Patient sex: M
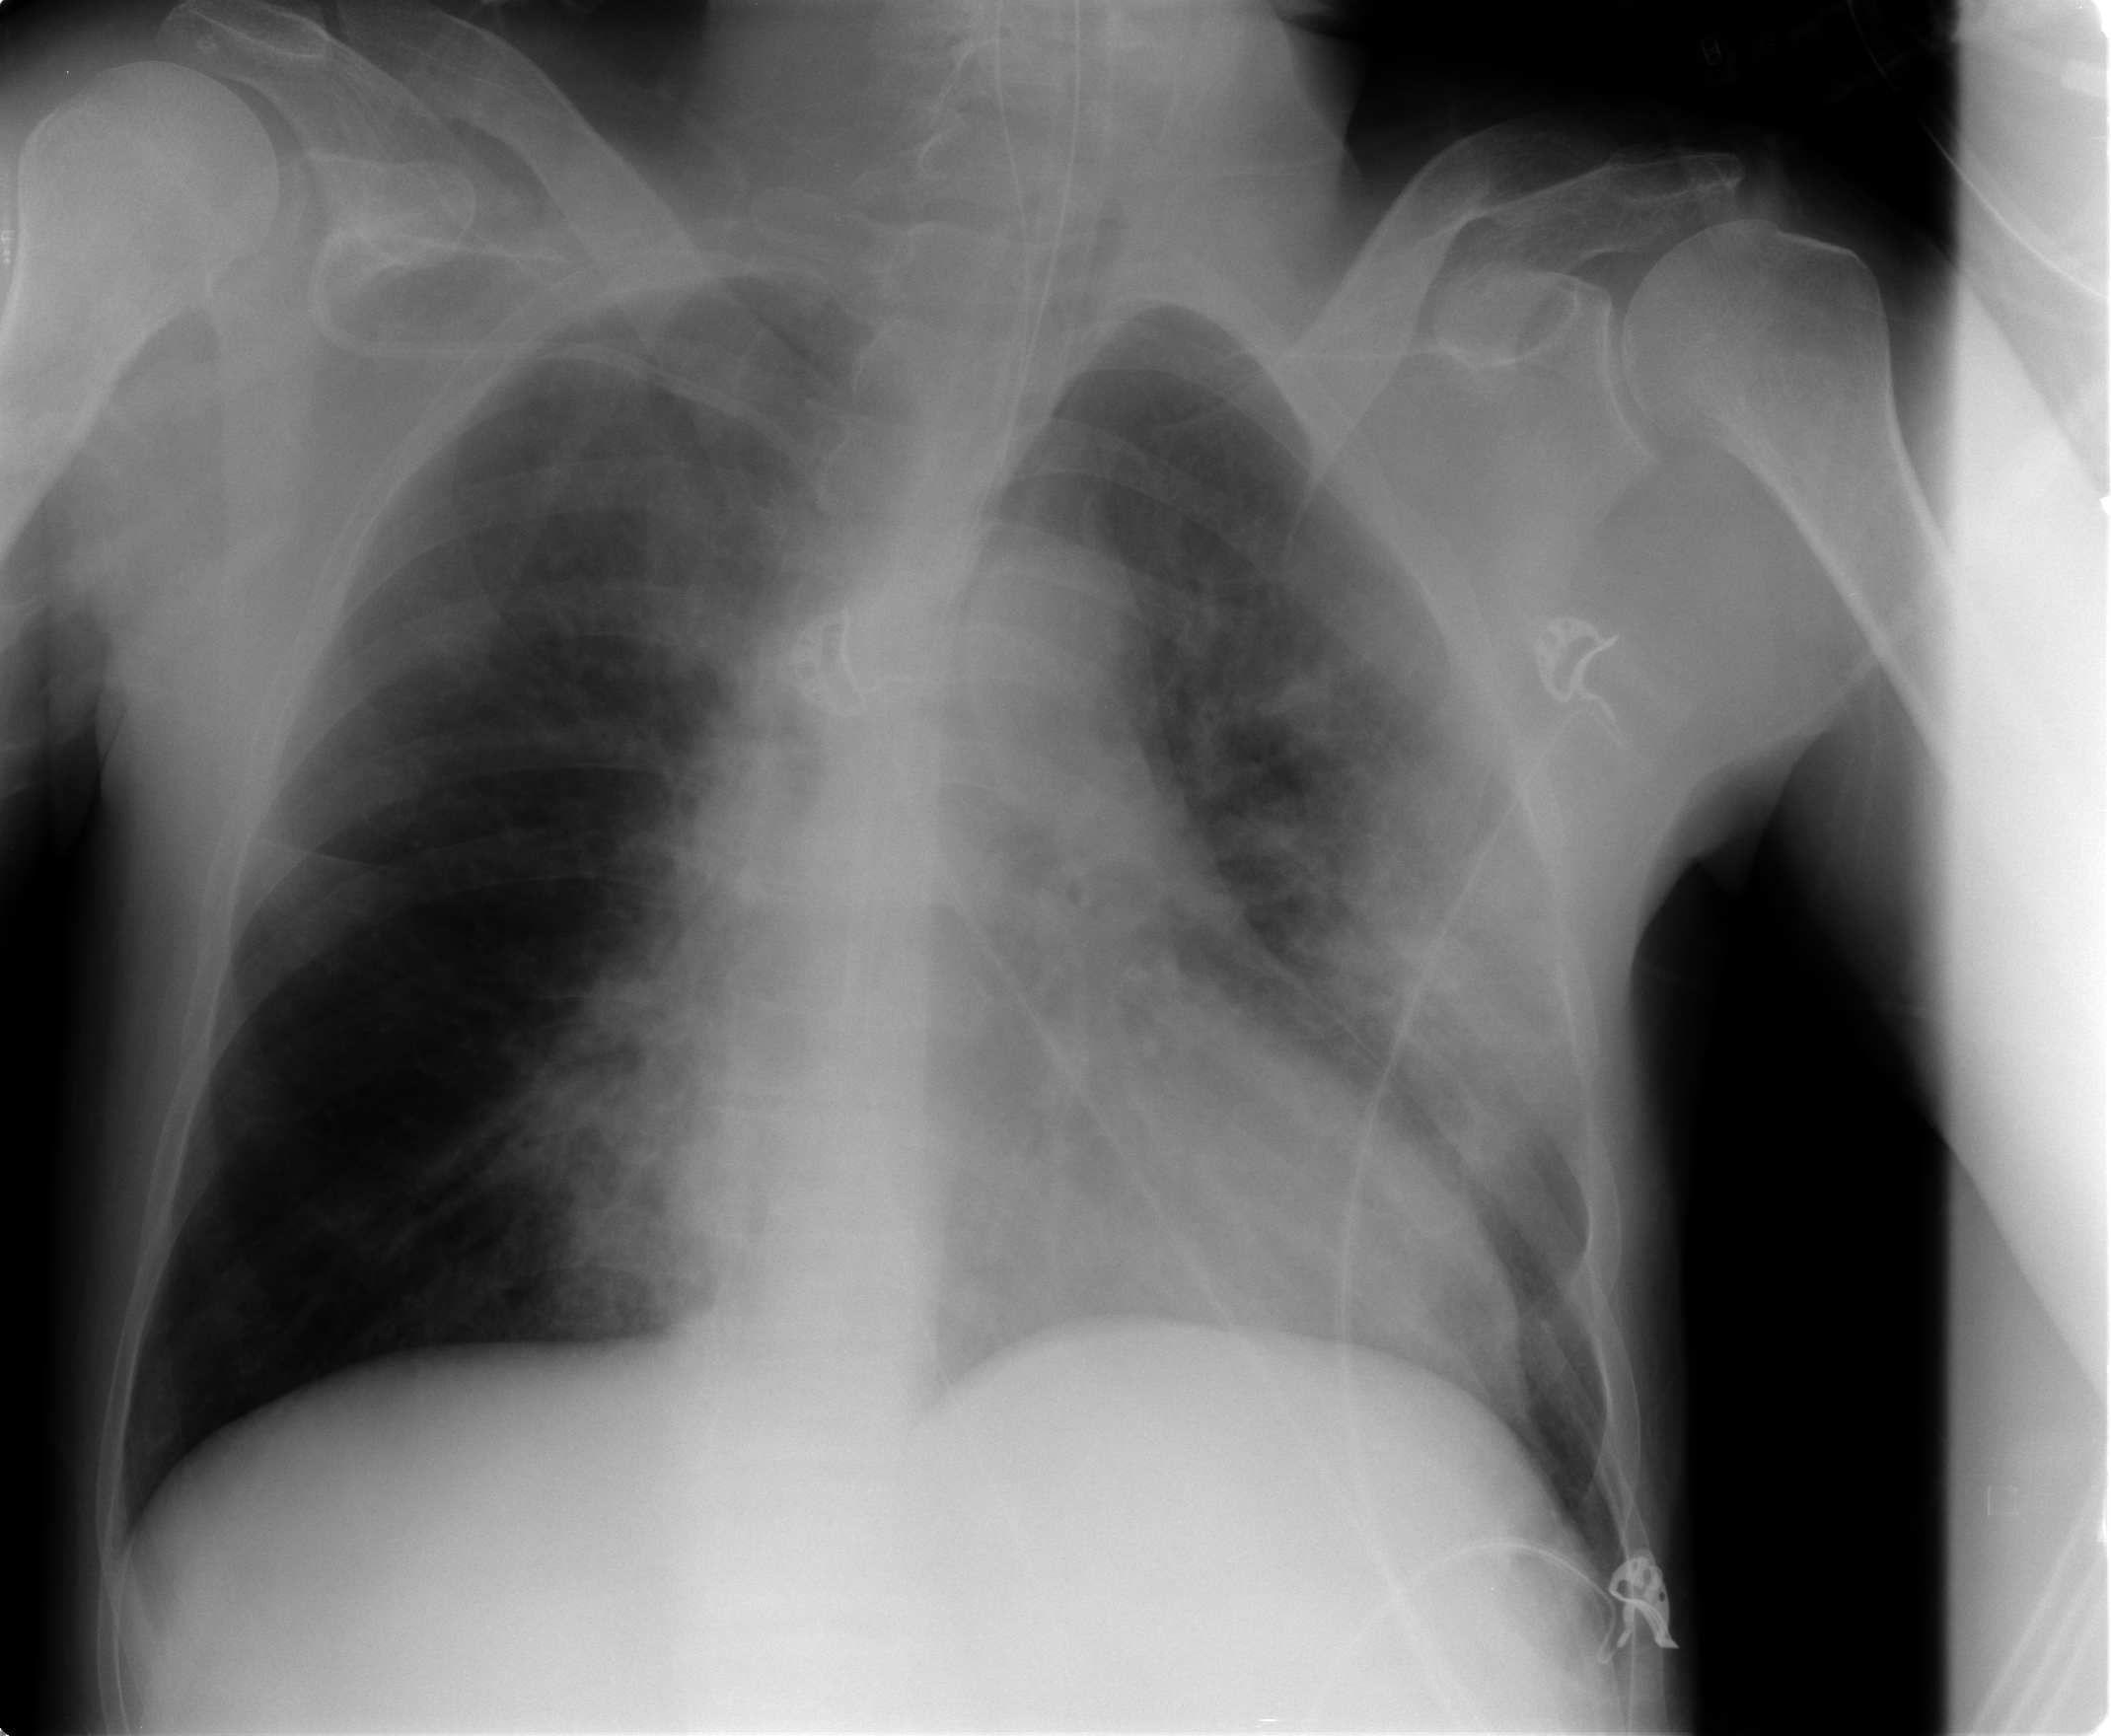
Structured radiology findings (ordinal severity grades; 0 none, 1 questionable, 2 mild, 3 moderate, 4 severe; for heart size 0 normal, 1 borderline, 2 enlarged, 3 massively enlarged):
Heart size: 1
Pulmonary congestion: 2
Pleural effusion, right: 0
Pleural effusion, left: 0
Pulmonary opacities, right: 2
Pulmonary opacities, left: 3
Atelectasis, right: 2
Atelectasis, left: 3